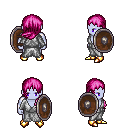
a pixel art fantasy rpg character, male body template, dark elf, purple skin, white robe, teal pants, pink left-swept hairstyle, gold boots, shield, four views (front, back, left, right), 2x2 character sprite sheet, small pixel art, hard edges, no anti-aliasing